Question: I'm trying to learn this automated unit test malarkey. I want to use Grunt to run my Mocha tests automatically, and output test results to a file. As far as I can make out, I need to use the <URL> for this. I've sort of got it working: when the tests pass Grunt writes out the results file OK. But when one of them fails I get this:
'''
Running "mochacov:all" (mochacov) task
Warning: Use --force to continue.
Aborted due to warnings.
'''
And no file is created. Can anyone tell me where I'm going wrong?
My project's organised like this:

My test folder contains a single file, test.js, which looks like this:
'''
var chai = require("chai"),
assert = chai.assert,
expect = chai.expect;
var foobar = {
sayHello: function() {
return 'Hello World!';
}
}
describe('Foobar', function() {
describe('#sayHello()', function() {
it('should work with assert', function() {
assert.equal(foobar.sayHello(), 'Hello World!');
});
it('should work with expect', function() {
expect(foobar.sayHello()).to.equal('Hello Worlxd!');
});
});
});
'''
package.json has this:
'''
{
"name": "GruntTest",
"version": "0.0.1",
"private": true,
"devDependencies": {
"grunt": "~0.4.1",
"grunt-mocha-cli": "~1.3.0",
"grunt-contrib-qunit": "~0.3.0",
"grunt-contrib-jshint": "~0.6.4",
"grunt-mocha": "~0.4.1",
"should": "~2.0.1",
"chai": "~1.8.1",
"grunt-mocha-cov": "0.0.7"
},
"description": "Grunt Test",
"main": "grunt.js",
"dependencies": {
"grunt": "~0.4.1"
},
"scripts": {
"test": "echo "Error: no test specified" && exit 1"
},
"author": "",
"license": "BSD"
}
'''
And here's my Gruntfile.js:
'''
module.exports = function(grunt) {
grunt.initConfig({
pkg: grunt.file.readJSON('package.json'),
mochacov: {
options: {
reporter: 'XUnit',
require: ['should'],
output: 'test-results.xml',
bail: false
},
all: ['test/*.js']
}
});
grunt.loadNpmTasks('grunt-mocha-cov');
grunt.registerTask('default', ['mochacov']);
};
'''
---
EDIT
Following xavier's advice I got it working with mochacov and the xunit-file reporter. Here's my new improved Gruntfile, in case useful to anyone else:
'''
module.exports = function(grunt) {
grunt.initConfig({
pkg: grunt.file.readJSON('package.json'),
mochacov: {
options: {
reporter: 'xunit-file',
require: ['should'],
bail: false
},
all: ['test/*.js']
}
});
grunt.loadNpmTasks('grunt-mocha-cov');
grunt.registerTask('default', ['mochacov']);
};
'''
The terminal gives the warning "Aborted due to warnings", but mochacov creates a file xunit.xml with the test results.
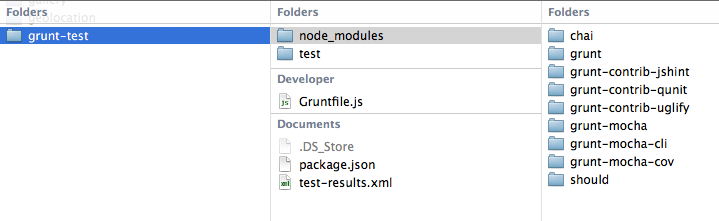
Answer: try that one: <URL>
with one of the following reporter: <URL>
or something like this: <URL>
but the truth is that you should ditch grunt from the server side, and use a Makefile!
here is a classic one i use:
'''
MOCHA="node_modules/.bin/mocha"
_MOCHA="node_modules/.bin/_mocha"
JSHINT="node_modules/.bin/jshint"
ISTANBUL="node_modules/.bin/istanbul"
TESTS=$(shell find test/ -name "*.test.js")
clean:
rm -rf reports
test:
$(MOCHA) -R spec $(TESTS)
jshint:
$(JSHINT) src test
coverage:
@# check if reports folder exists, if not create it
@test -d reports || mkdir reports
$(ISTANBUL) cover --dir ./reports $(_MOCHA) -- -R spec $(TESTS)
.PHONY: clean test jshint coverage
'''
that's it, just install mocha, jshint and istanbul as dev dependencies and you're good to go
some people will tell you to install these tools globaly, but it's up to you